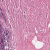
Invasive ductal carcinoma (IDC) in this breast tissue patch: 0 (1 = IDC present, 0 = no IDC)